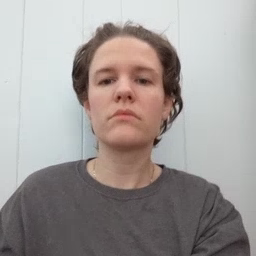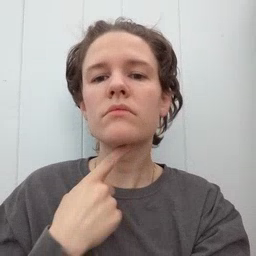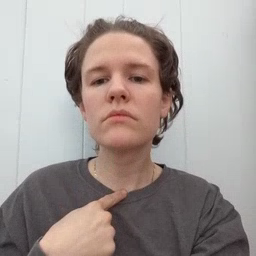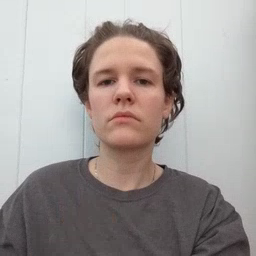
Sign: thirsty